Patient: sex M, age 42
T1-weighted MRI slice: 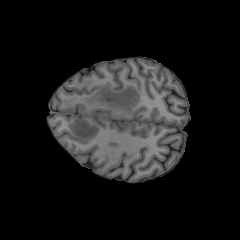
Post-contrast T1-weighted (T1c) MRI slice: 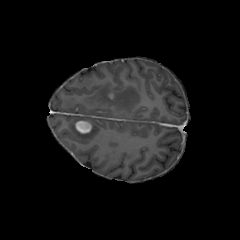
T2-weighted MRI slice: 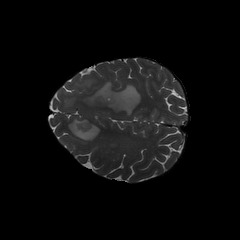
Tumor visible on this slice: yes
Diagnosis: Glioblastoma, IDH-wildtype
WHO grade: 4